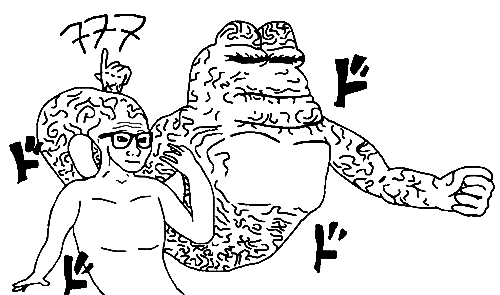
Label: 5_Brainiak